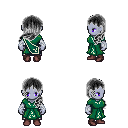
a pixel art fantasy rpg character, female body template, dark elf, purple skin, sash dress, metal pants, gray left-swept hairstyle, white cloth bandages, maroon shoes, four views (front, back, left, right), 2x2 character sprite sheet, small pixel art, hard edges, no anti-aliasing